Group 1:
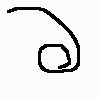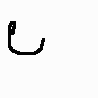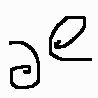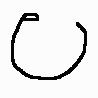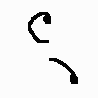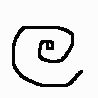
Group 2:
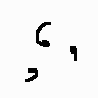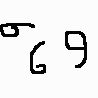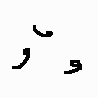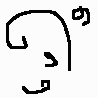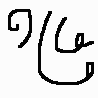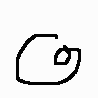
Rule separating the two groups: All curves spiral counterclockwise, starting from maximum curvature vs. all curves spiral clockwise, starting from maximum curvature.
Concepts: all, direction, rotational_direction, tracing_line_or_curve, turn_orientation
Author: Giuseppe Insana